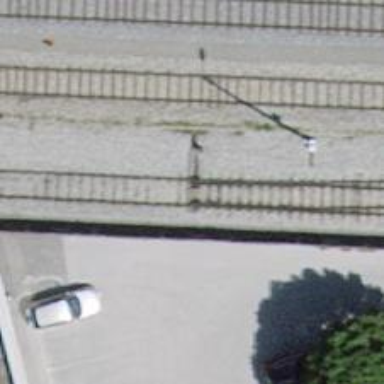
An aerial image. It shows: Railway switch.